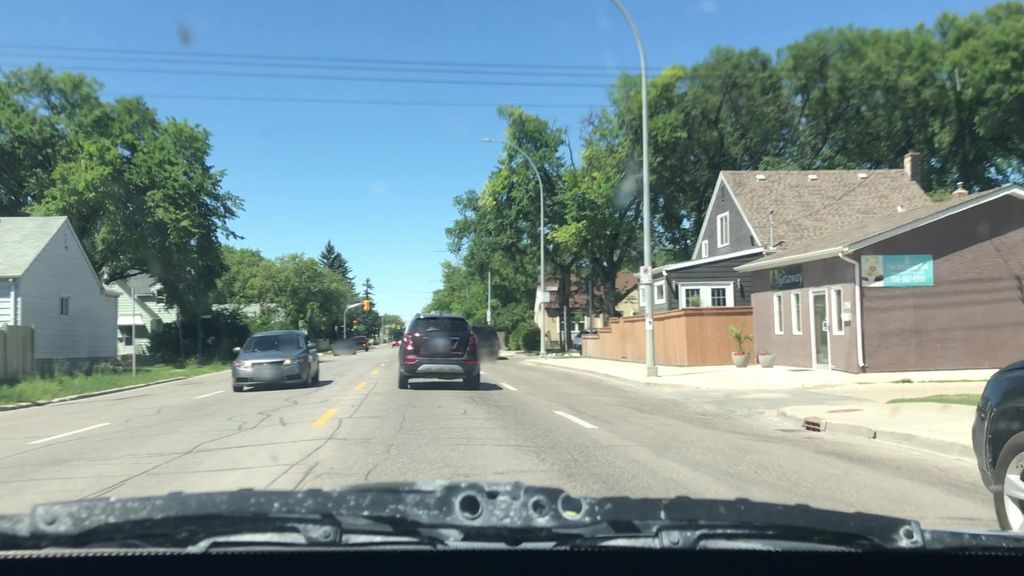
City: winnipeg